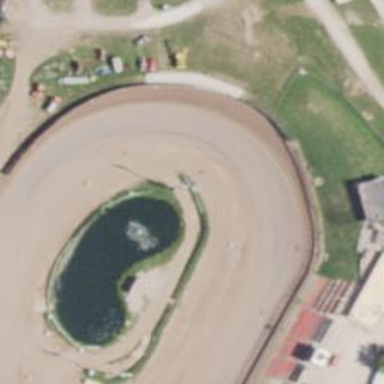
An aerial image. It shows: Unpaved raceway.